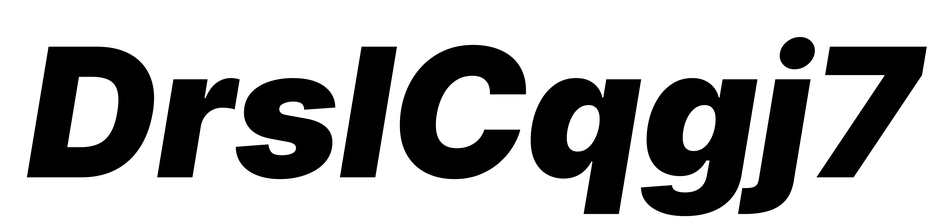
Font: Inter-Italic_Black_Italic